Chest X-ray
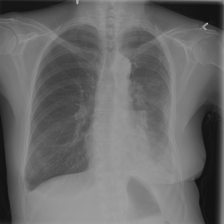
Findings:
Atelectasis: negative
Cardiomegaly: negative
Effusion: negative
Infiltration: negative
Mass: negative
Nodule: negative
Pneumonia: negative
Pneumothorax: negative
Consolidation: negative
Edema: negative
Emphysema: negative
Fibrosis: negative
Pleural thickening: negative
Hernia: negative